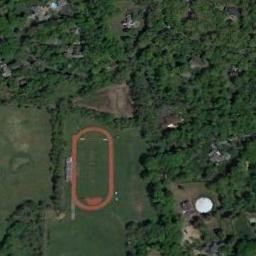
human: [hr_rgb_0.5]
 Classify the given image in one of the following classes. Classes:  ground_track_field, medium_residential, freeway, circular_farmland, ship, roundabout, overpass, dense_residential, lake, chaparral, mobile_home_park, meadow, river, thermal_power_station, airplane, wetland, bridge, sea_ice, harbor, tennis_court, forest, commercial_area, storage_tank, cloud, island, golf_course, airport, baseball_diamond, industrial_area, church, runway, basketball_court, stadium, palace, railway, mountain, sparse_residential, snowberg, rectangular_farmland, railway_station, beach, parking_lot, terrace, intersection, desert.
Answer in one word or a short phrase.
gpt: ground_track_field